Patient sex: M
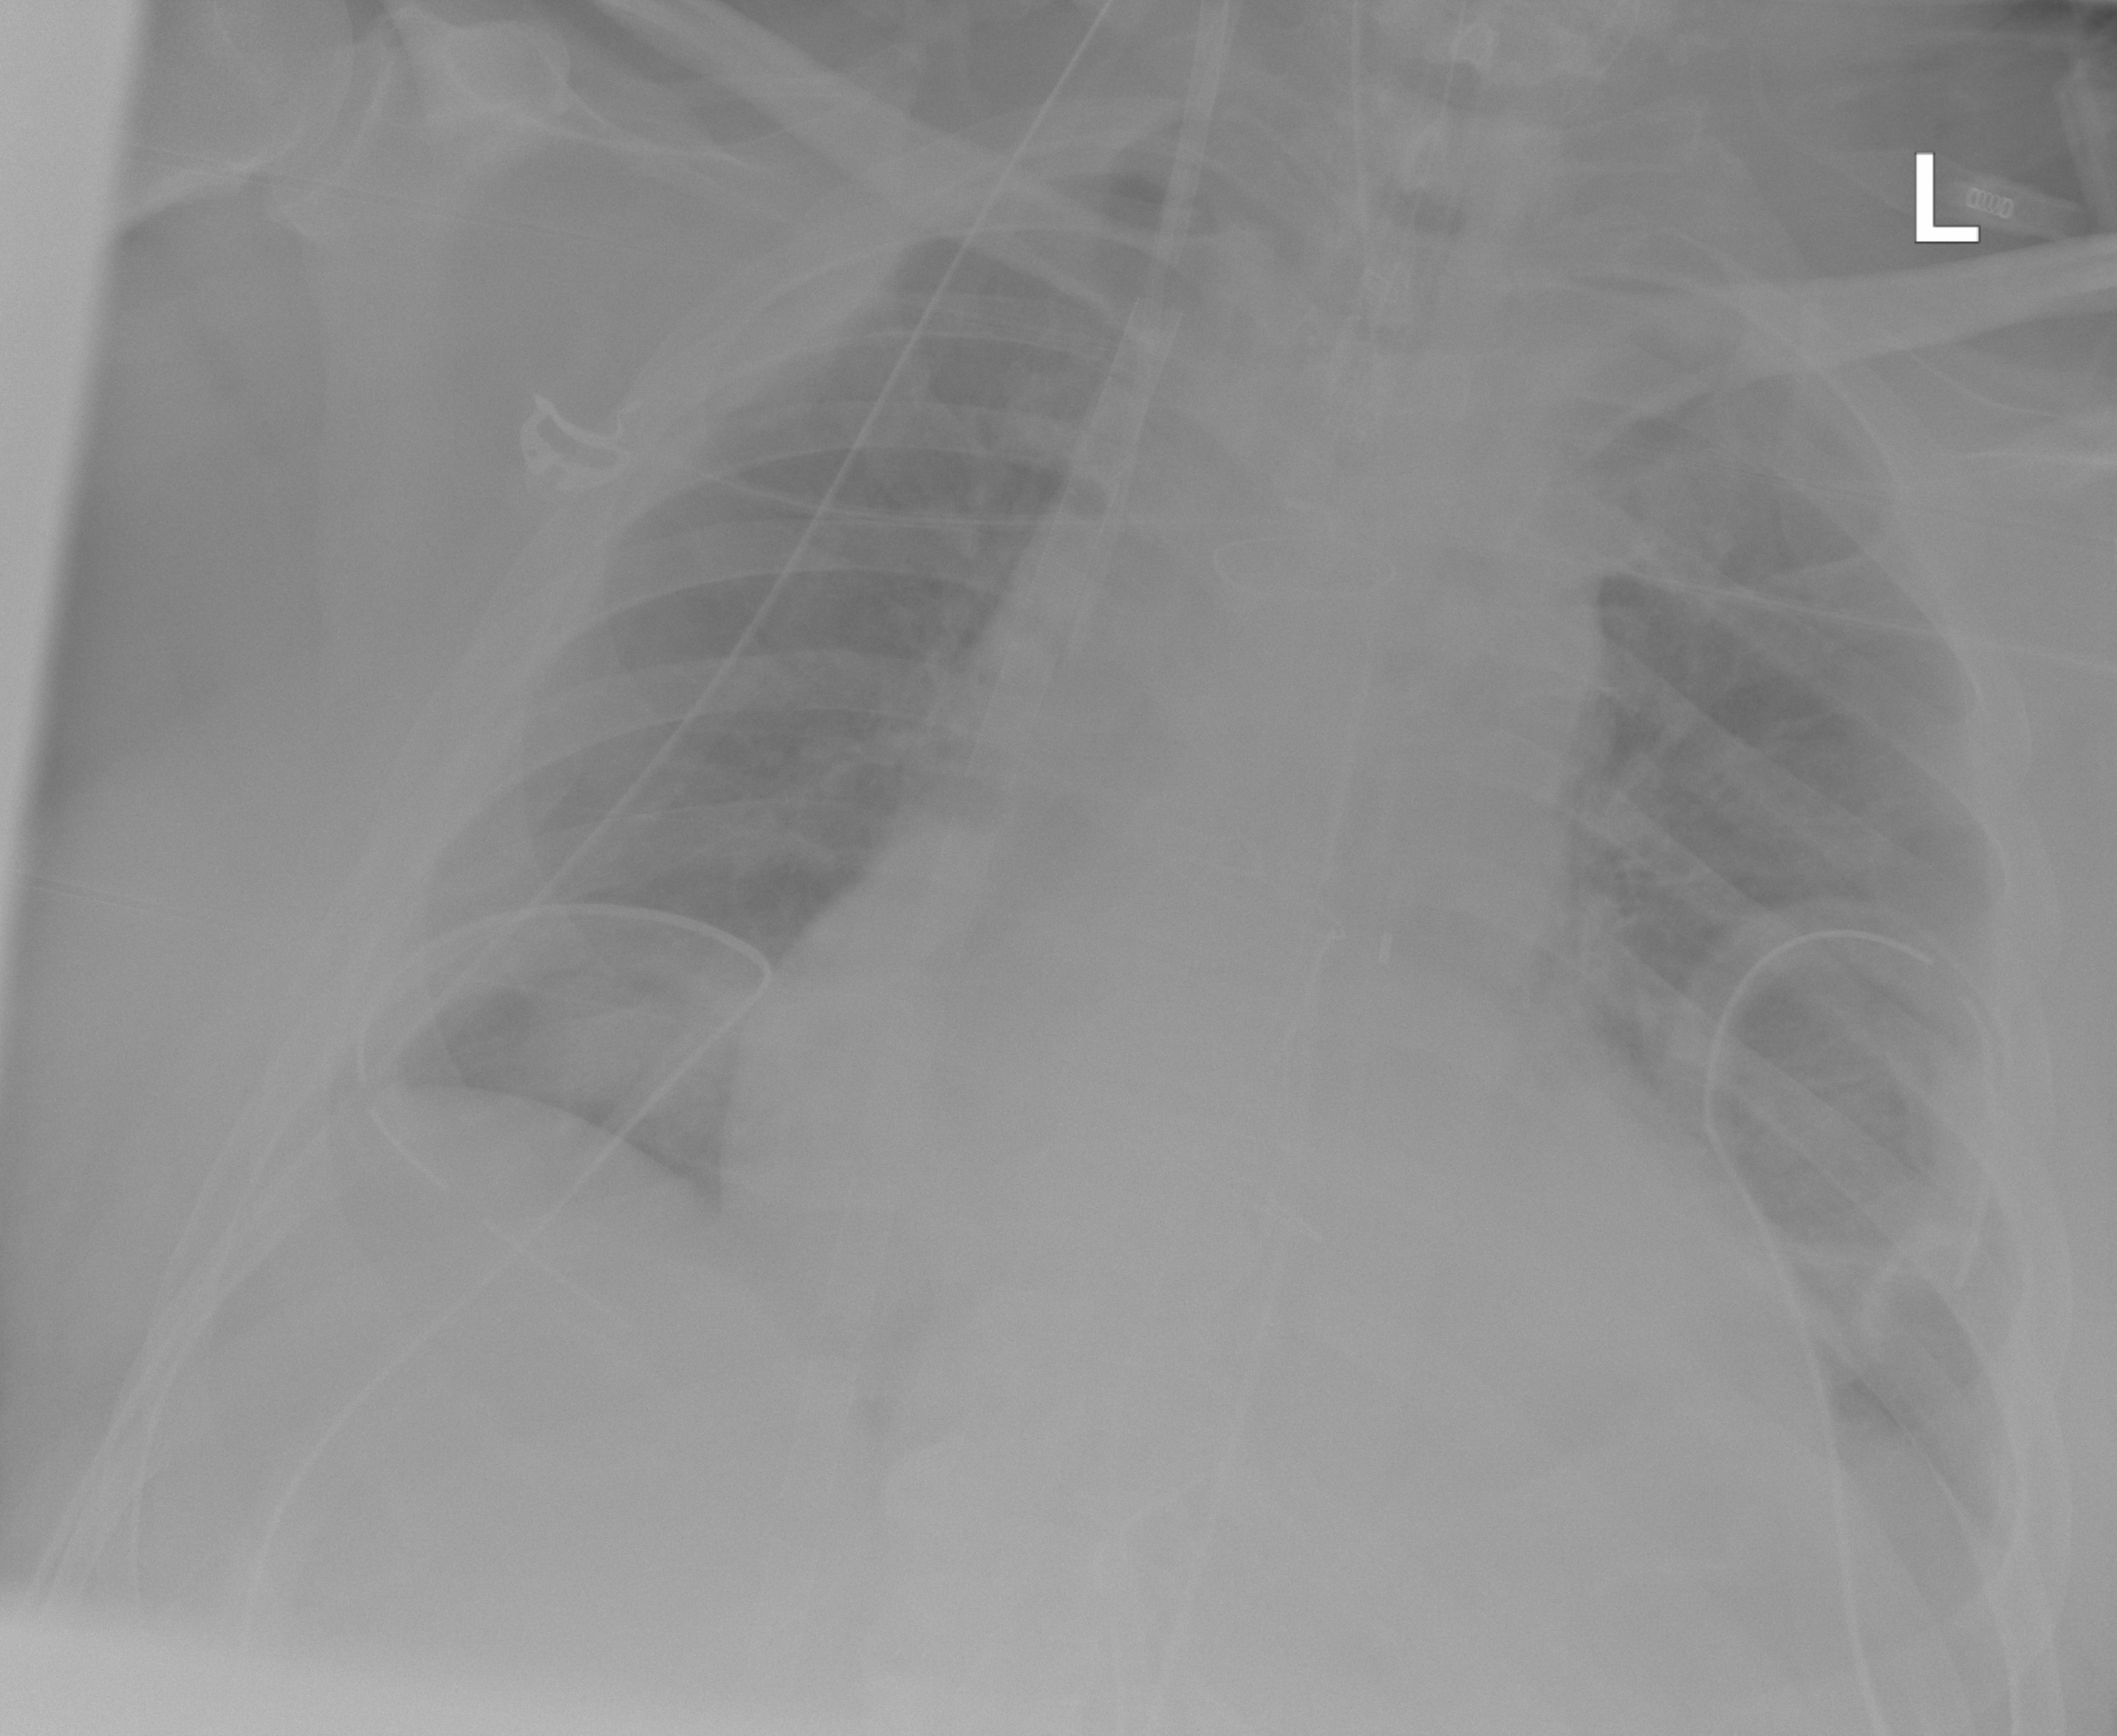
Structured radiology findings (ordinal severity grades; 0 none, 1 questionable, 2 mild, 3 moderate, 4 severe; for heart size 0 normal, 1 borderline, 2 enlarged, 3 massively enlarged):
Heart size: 2
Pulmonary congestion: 0
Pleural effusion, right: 0
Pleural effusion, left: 0
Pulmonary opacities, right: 0
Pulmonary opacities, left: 0
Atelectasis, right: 0
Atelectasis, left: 2